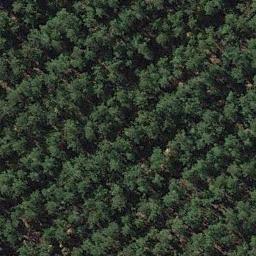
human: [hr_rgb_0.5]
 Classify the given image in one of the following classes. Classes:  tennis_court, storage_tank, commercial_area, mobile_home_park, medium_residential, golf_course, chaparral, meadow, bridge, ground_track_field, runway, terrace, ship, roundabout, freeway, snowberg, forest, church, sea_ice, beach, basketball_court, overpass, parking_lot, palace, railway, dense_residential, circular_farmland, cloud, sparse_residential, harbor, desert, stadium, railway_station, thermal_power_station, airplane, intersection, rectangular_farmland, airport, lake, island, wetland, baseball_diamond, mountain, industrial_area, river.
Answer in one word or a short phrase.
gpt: forest